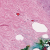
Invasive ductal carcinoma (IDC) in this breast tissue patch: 0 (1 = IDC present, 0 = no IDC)